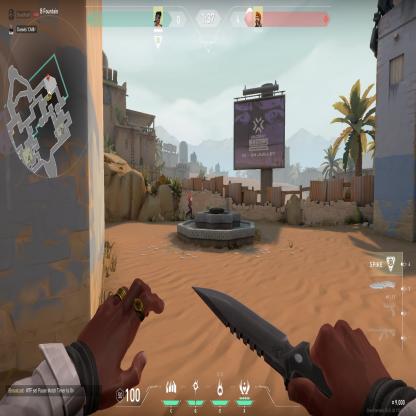
Label: enemy